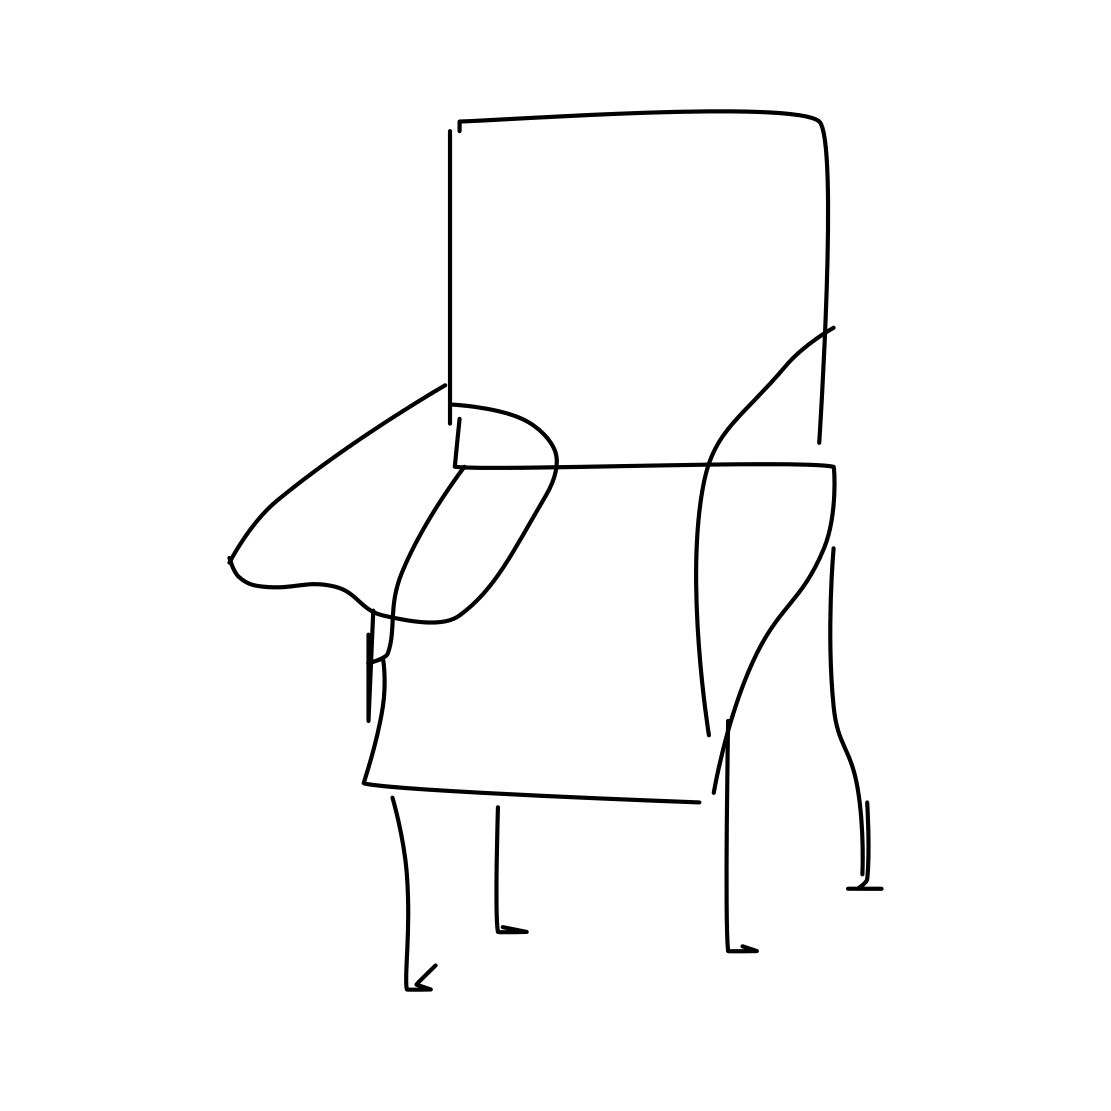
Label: armchair